Question: I'm struggling with this for the last few hours and I cannot find a fix for it...
In a UITableView I insert a list of custom UITableViewCells with all a different color. These colors are part of a UIView which acts as the backgroundView of the tableviewCell When I initialize the UITableView, I set
'''
self.tableView.separatorStyle = UITableViewCellSeparatorStyleNone;
'''
However, on each cell at the top there is still a thin gray line. This line is not from the textLabel (this label has a smaller frame then the actual cell) and neither from the UIView which contains the color (the layer.borderwidth = 0.0f and the color is clearColor).

Okay, I found out that the lines do come from the UIView which contain the background color. However disabling them, leads to transparant cells when I reorder them, this is a result of the drawRect in this UIView with the folowing code to draw the UIView:
'''
CGContextSetShouldAntialias(UIGraphicsGetCurrentContext(), true);
CGContextFillRect(UIGraphicsGetCurrentContext(), self.bounds);
'''
Anyone knows a way to fix this?
Pretty stupid by me, but the cells didn't have a backgroundView... So by adding these two lines in the custom cell class the problem was solved!
'''
self.backgroundView = [[UIView alloc] initWithFrame:CGRectZero];
self.backgroundView.backgroundColor = [UIColor whiteColor];
'''
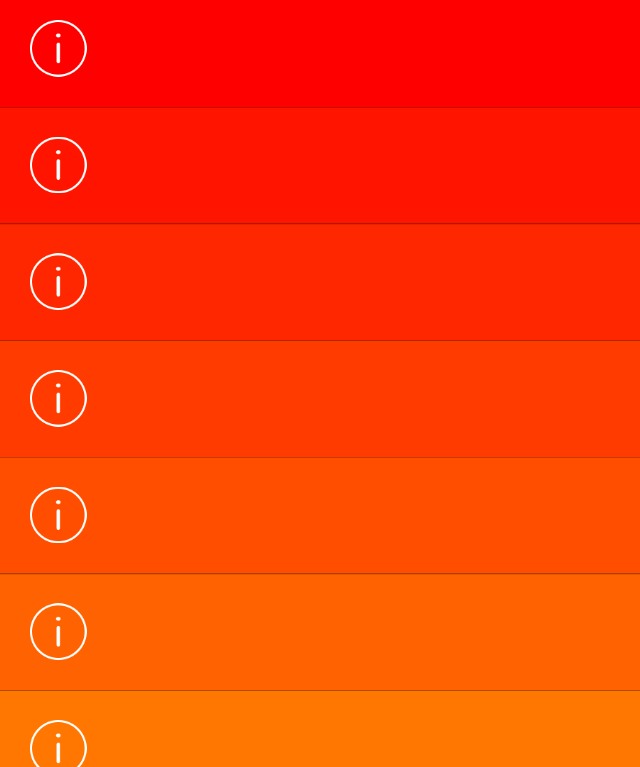
Answer: I've found the solution to my question. By setting a UIView in the backgroundView of the cell class, and filling it with a white background color, this fixed the problem.
'self.backgroundView = [[UIView alloc] initWithFrame:CGRectZero];'
'self.backgroundView.backgroundColor = [UIColor whiteColor];'